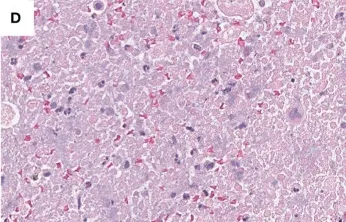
(D) H&E staining of metastatic lymph node(11R).
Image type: pathology (h&e)